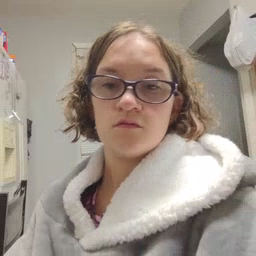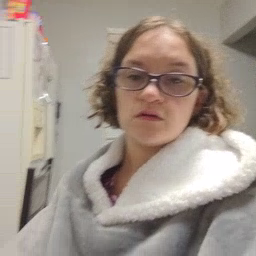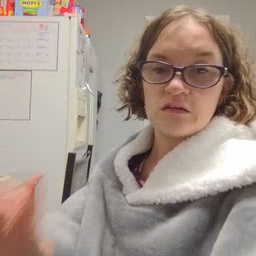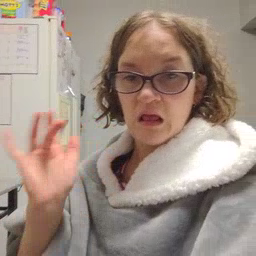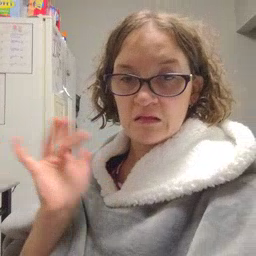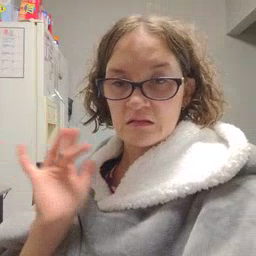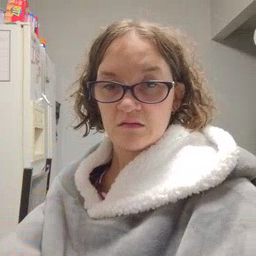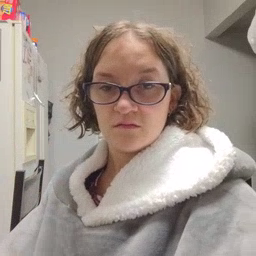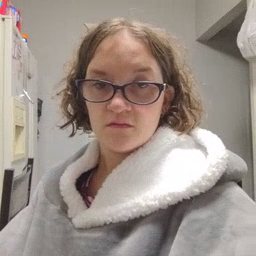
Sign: yucky